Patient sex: M
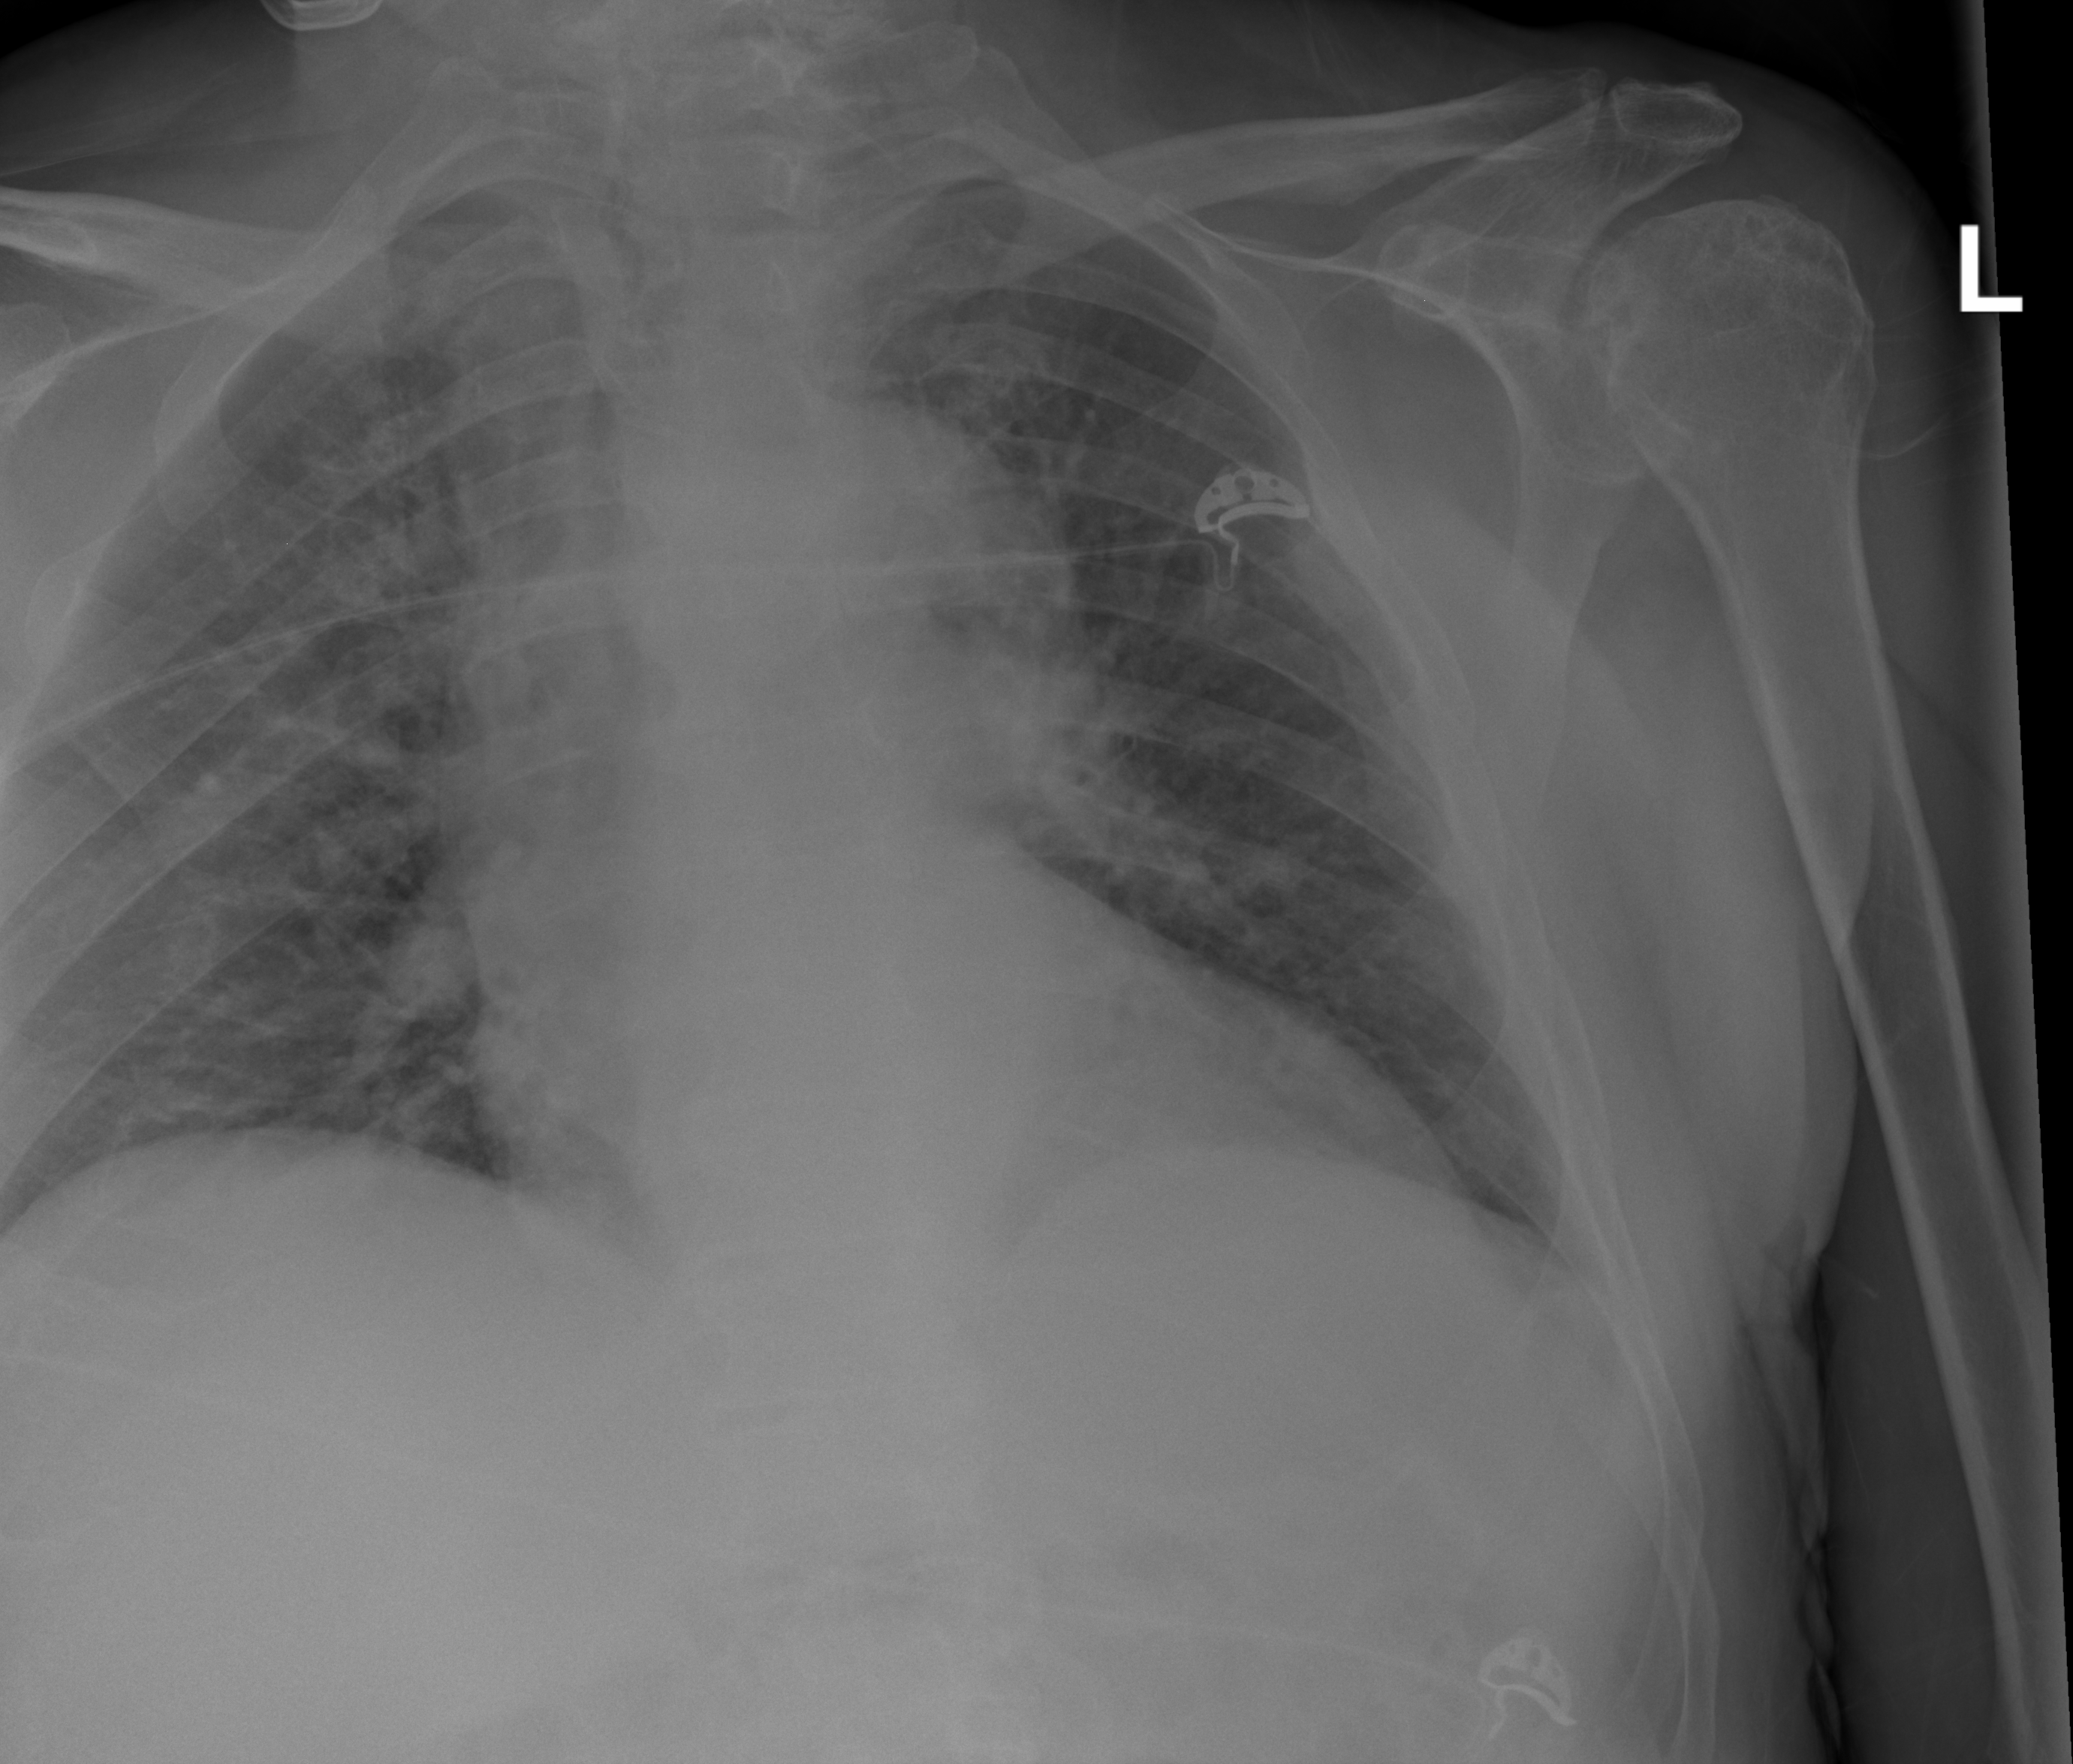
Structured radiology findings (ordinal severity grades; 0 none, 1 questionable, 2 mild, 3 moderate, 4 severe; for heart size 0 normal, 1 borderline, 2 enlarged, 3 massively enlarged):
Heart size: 2
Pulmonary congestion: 2
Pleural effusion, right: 0
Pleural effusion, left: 0
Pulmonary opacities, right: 2
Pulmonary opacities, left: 2
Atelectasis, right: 0
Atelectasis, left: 0